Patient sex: M
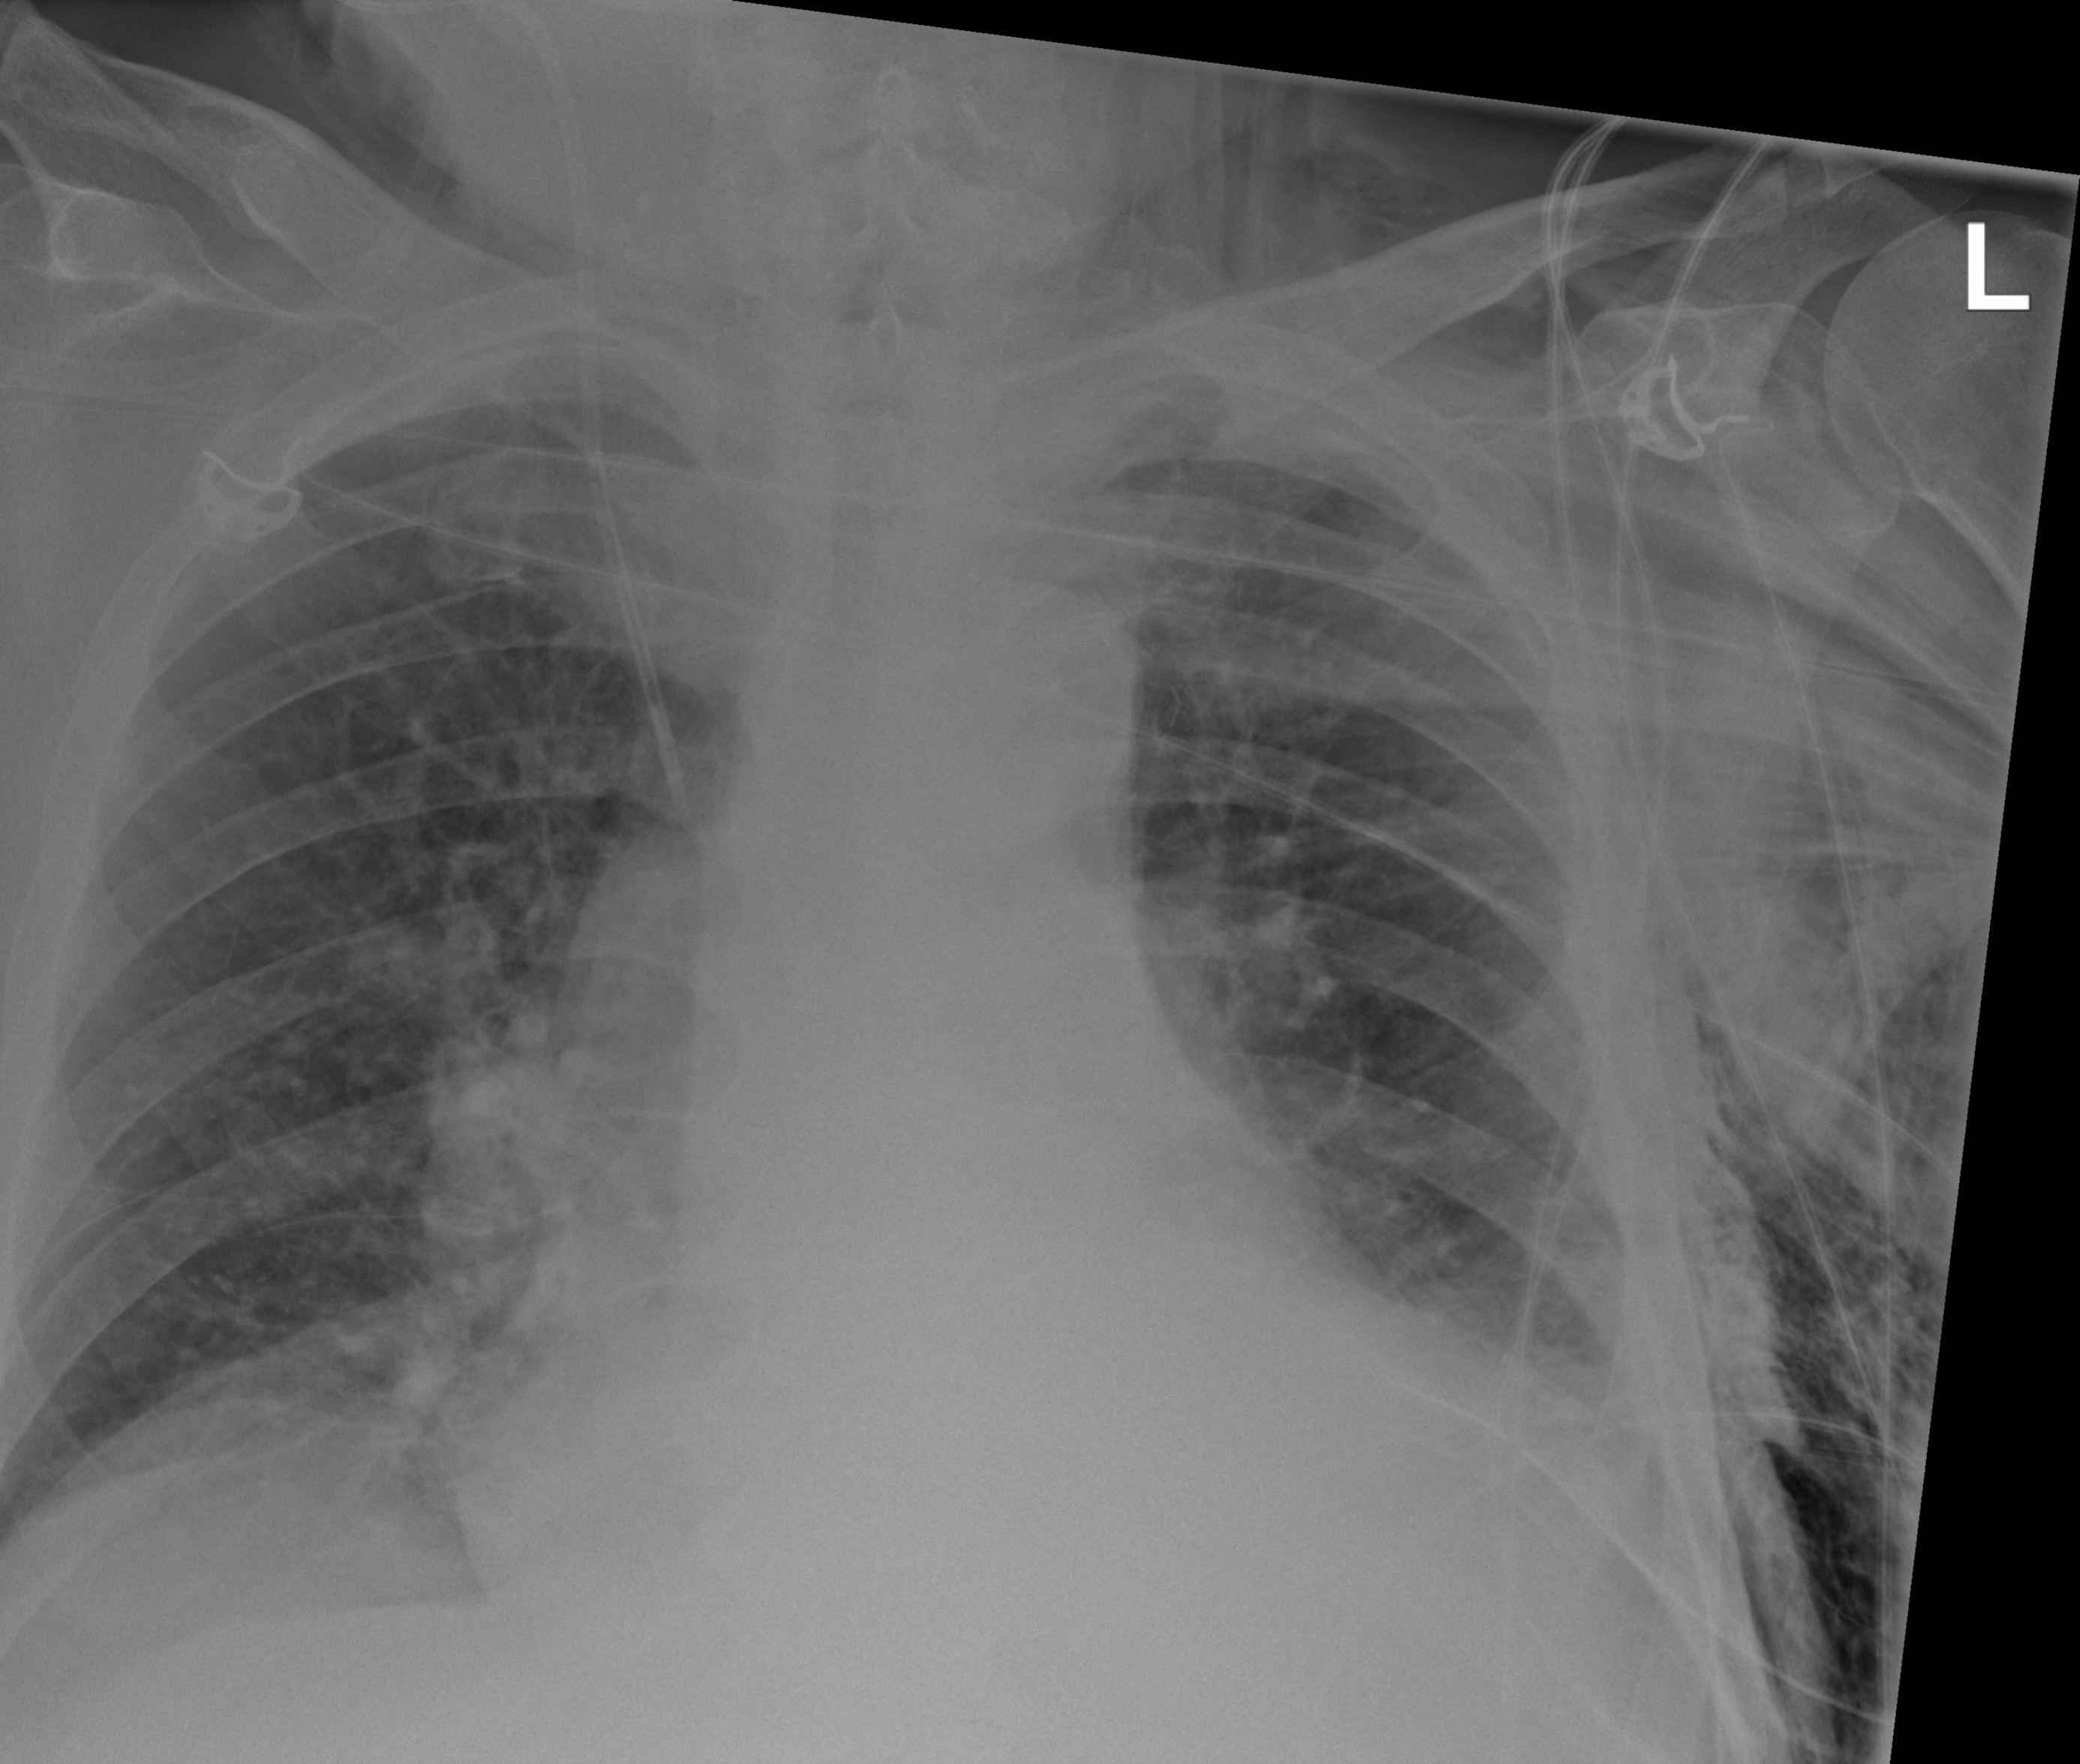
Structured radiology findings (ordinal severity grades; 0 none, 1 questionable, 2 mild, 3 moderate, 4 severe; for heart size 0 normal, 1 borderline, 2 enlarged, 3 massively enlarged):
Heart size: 2
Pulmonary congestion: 0
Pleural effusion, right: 0
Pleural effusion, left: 2
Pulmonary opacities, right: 0
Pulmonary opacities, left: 0
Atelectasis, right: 0
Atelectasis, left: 2